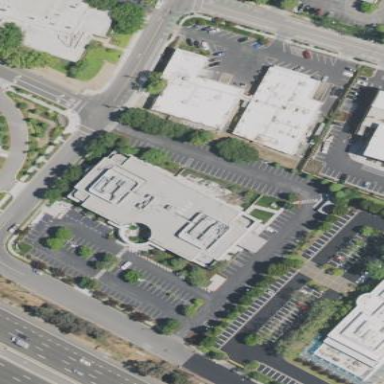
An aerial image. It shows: Office building.